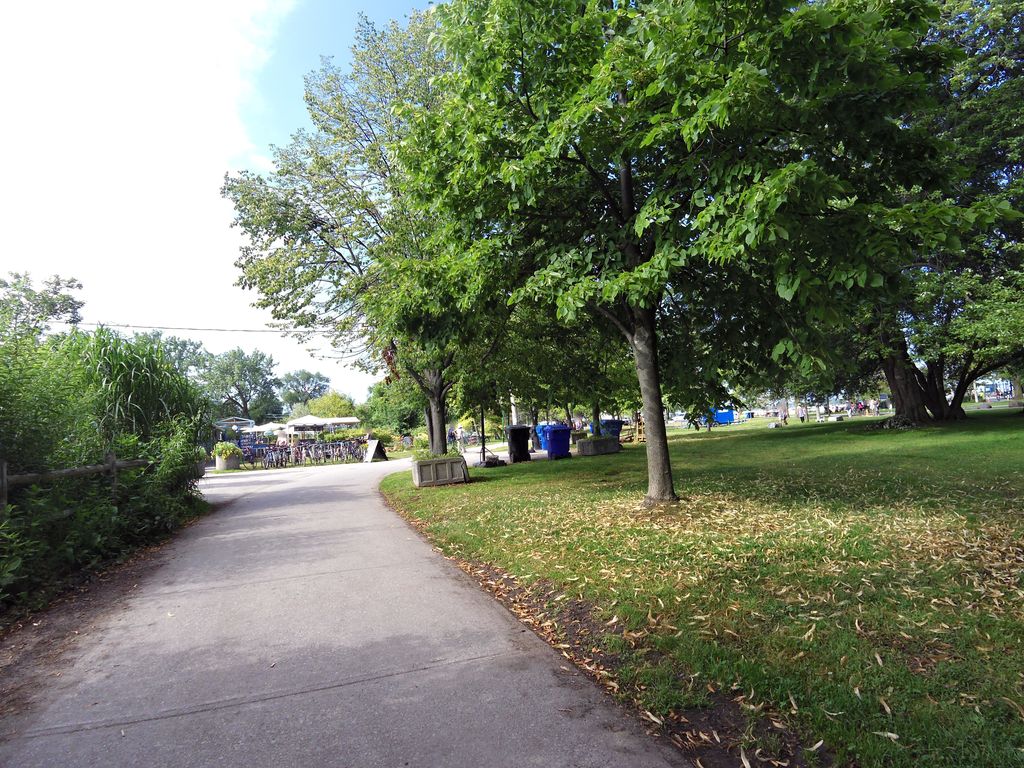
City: toronto